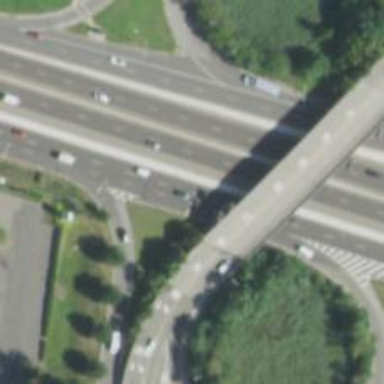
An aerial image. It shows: Asphalt trunk link road.